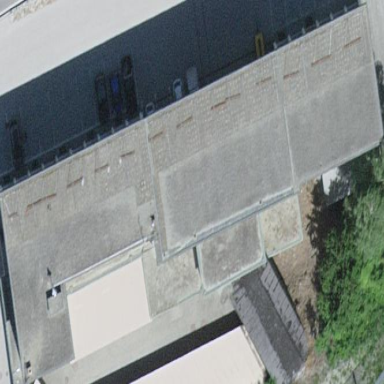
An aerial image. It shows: Industrial building.